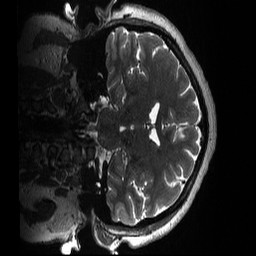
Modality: T2w
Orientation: coronal
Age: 26
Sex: female